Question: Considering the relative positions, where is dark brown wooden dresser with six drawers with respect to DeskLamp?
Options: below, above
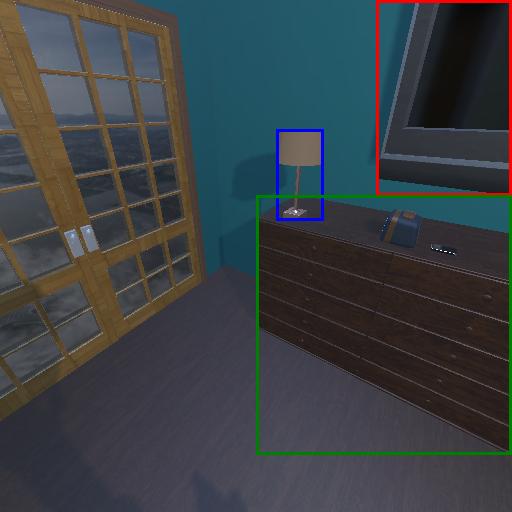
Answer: below